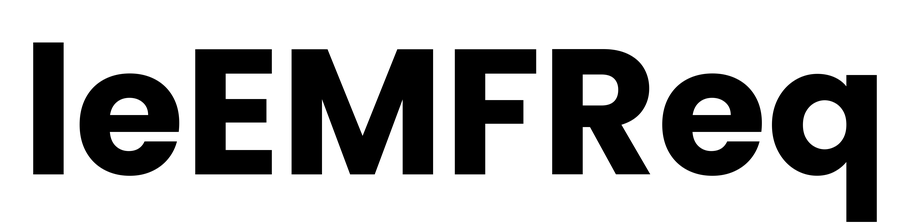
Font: Poppins-Bold